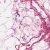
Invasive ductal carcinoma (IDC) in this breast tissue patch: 0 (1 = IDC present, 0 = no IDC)